高三 · 代数
在如图所示的复平面内, 复数 $z_{1}, z_{2}, z_{3}$ 对应的向量分别是 $\overrightarrow{O A}, \overrightarrow{O B}, \overrightarrow{O C}$,

则复数 $\frac{z_{3}}{2 z_{1}+3 z_{2}}$ 对应的点位于 ( )

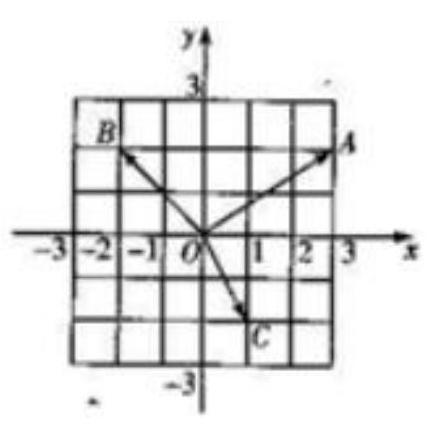
A. 第一象限 B. 第二象限 C. 第三象限 D. 第四象限
答案: C
解析: 由题图知 $z_{1}=3+2 \mathrm{i}, z_{2}=-2+2 \mathrm{i}, z_{3}=1-2 \mathrm{i}$,则 $\frac{z_{3}}{2 z_{1}+3 z_{2}}=\frac{1-2 \mathrm{i}}{10 \mathrm{i}}=-\frac{1}{5}-\frac{1}{10} \mathrm{i}$,所以其在复平面内对应的点为 $\left(-\frac{1}{5},-\frac{1}{10}ight)$, 在第三象限, 故选 C.